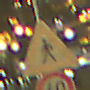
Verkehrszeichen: FussgaengerRechts
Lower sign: Geschwindigkeit60
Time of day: Night
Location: Outdoor (Urban)
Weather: PartlyCloudy
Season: NotSpecified
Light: Artificial